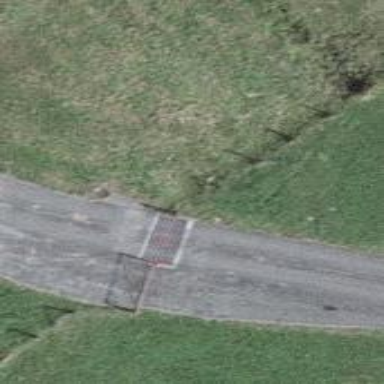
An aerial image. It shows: Cattle grid barrier.